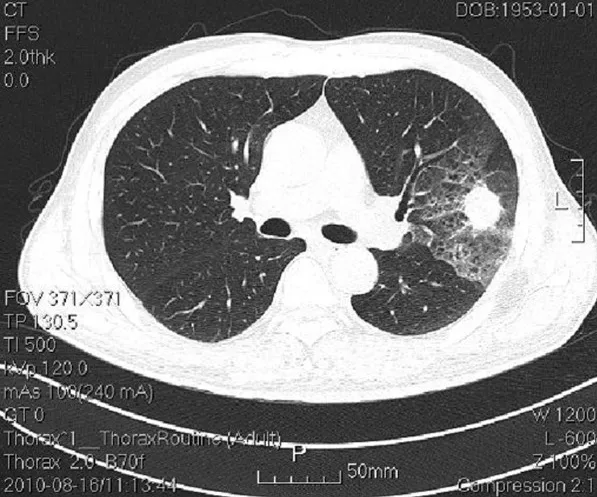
The chest computerized tomography scan showed a 2.7 cm x 2.7 cm lobulated mass at the upper left lung with localized pneumonia changes.
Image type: radiology (ct)